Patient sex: F
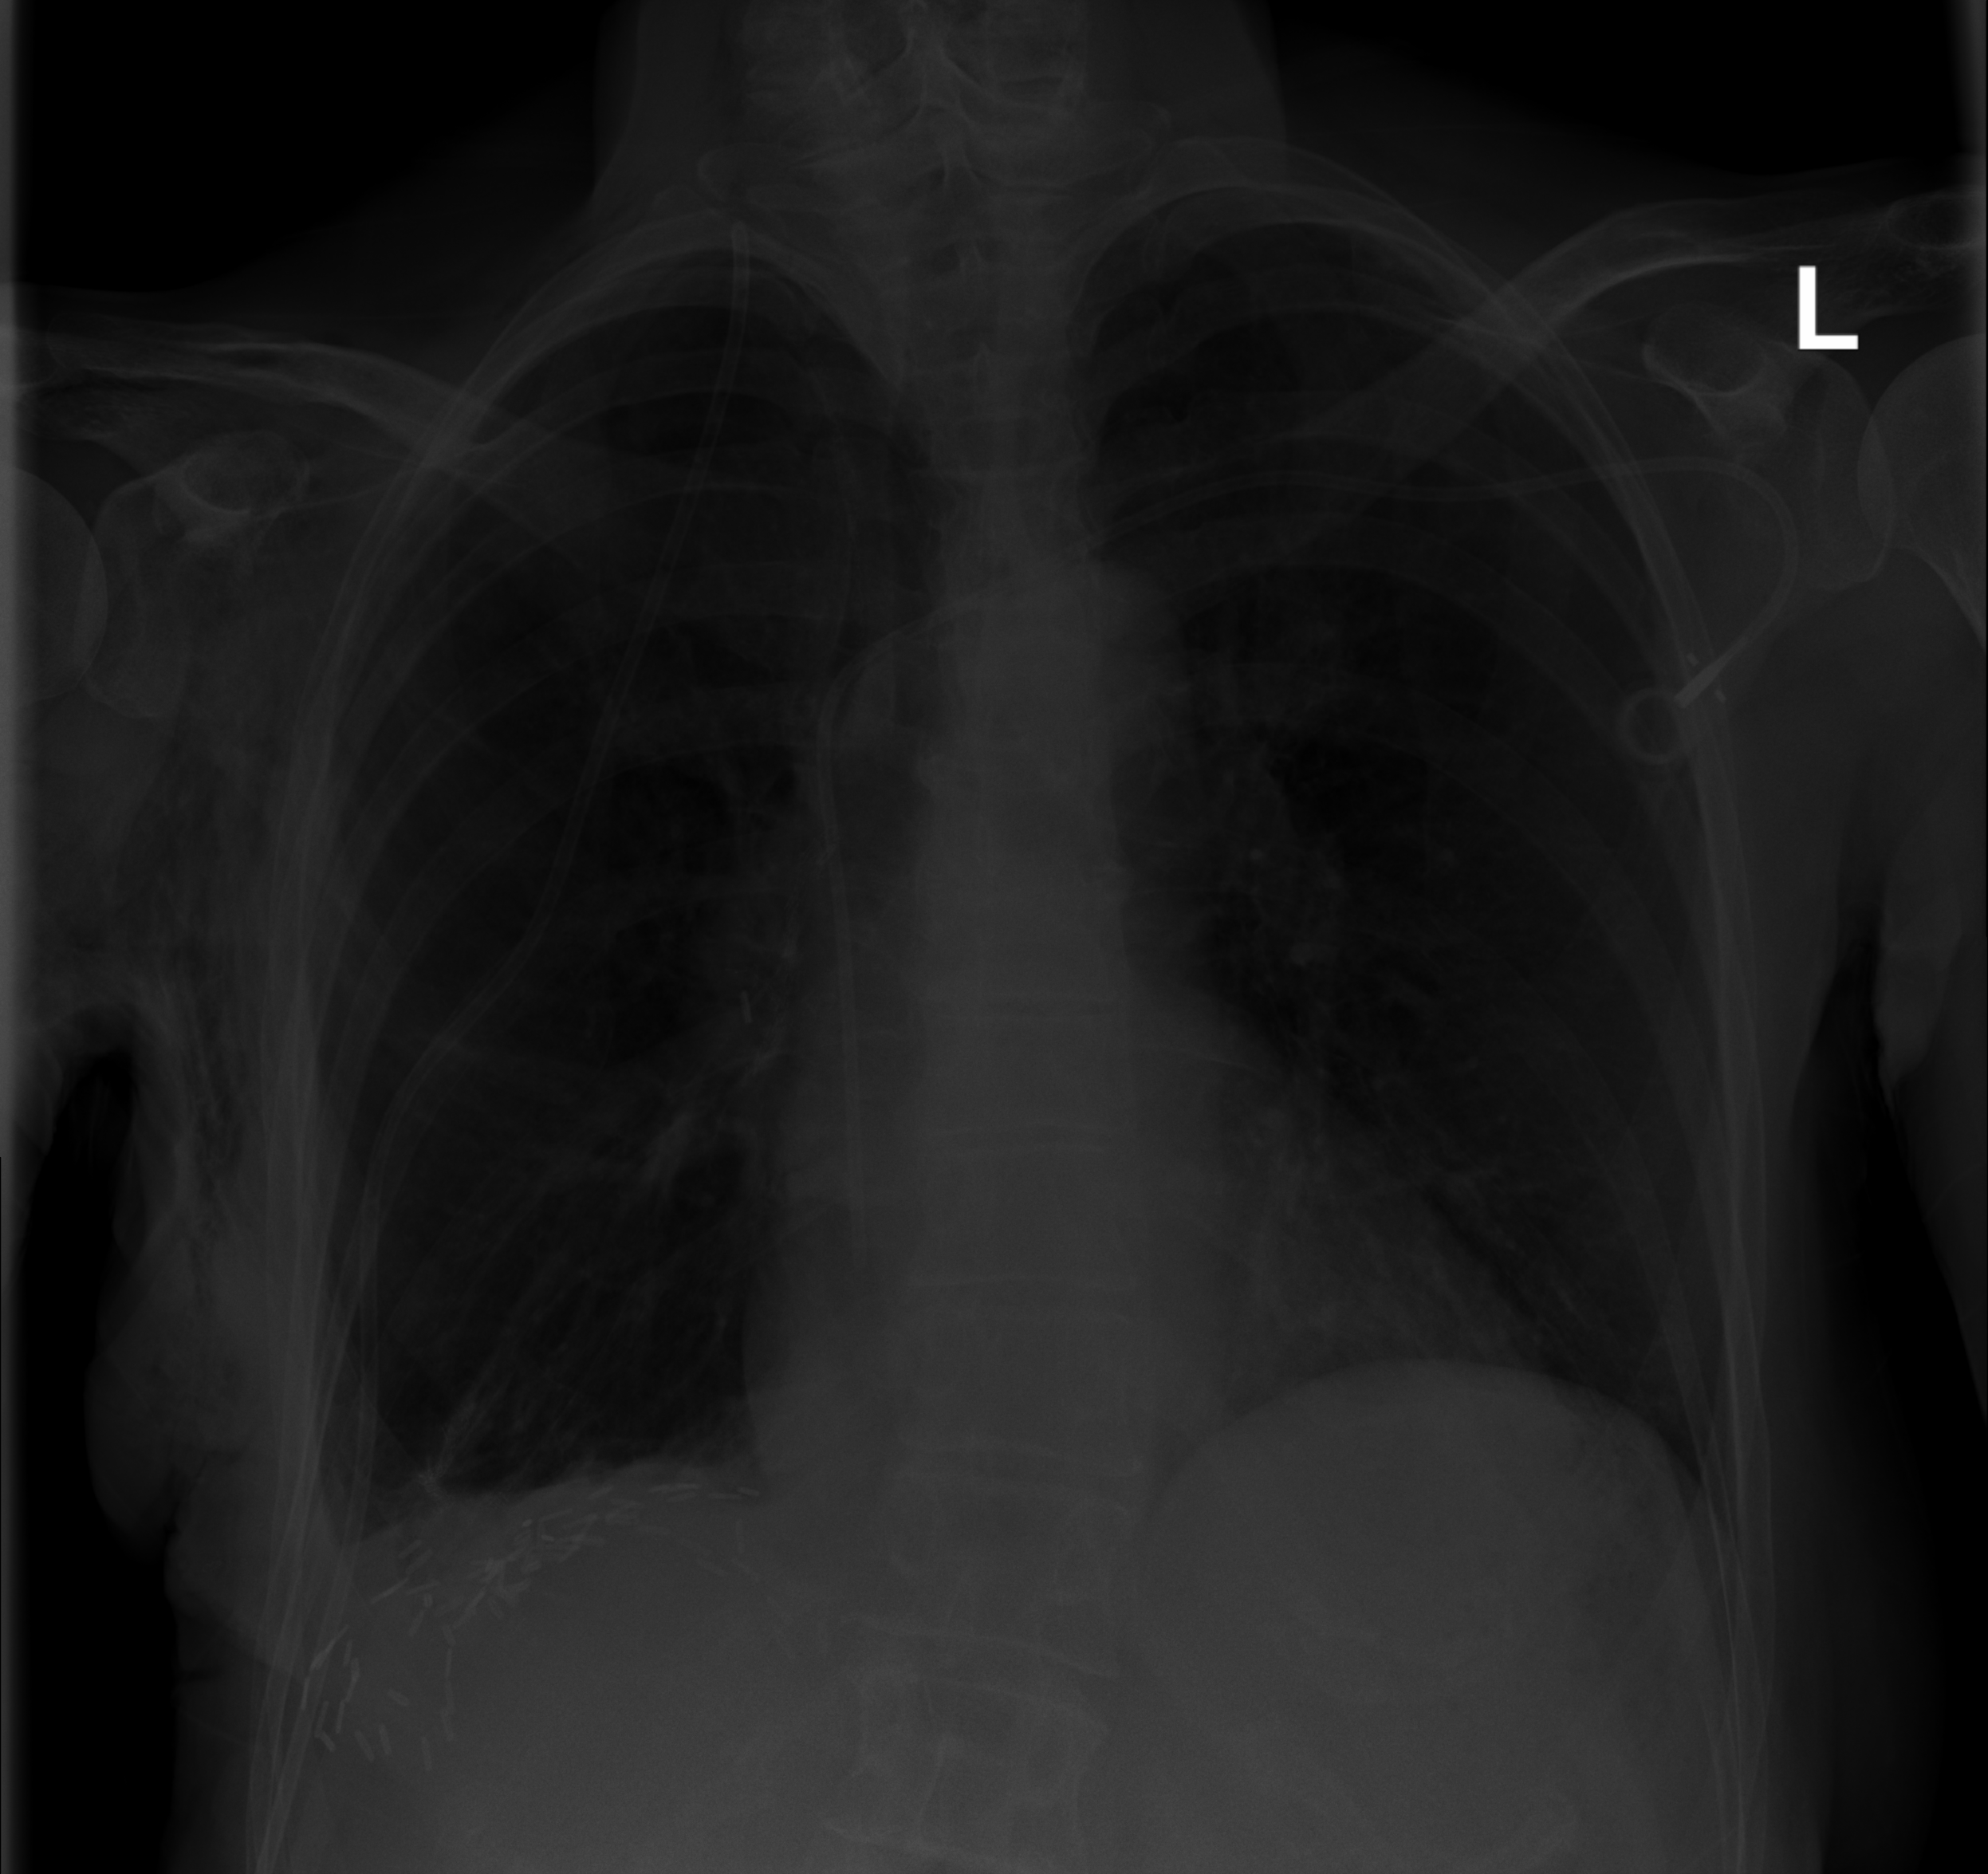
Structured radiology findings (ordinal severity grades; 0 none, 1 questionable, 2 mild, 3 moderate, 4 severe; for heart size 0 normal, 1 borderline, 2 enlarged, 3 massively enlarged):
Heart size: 1
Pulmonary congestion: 0
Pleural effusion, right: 2
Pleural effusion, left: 0
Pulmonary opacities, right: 0
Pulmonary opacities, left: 0
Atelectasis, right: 2
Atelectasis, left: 2